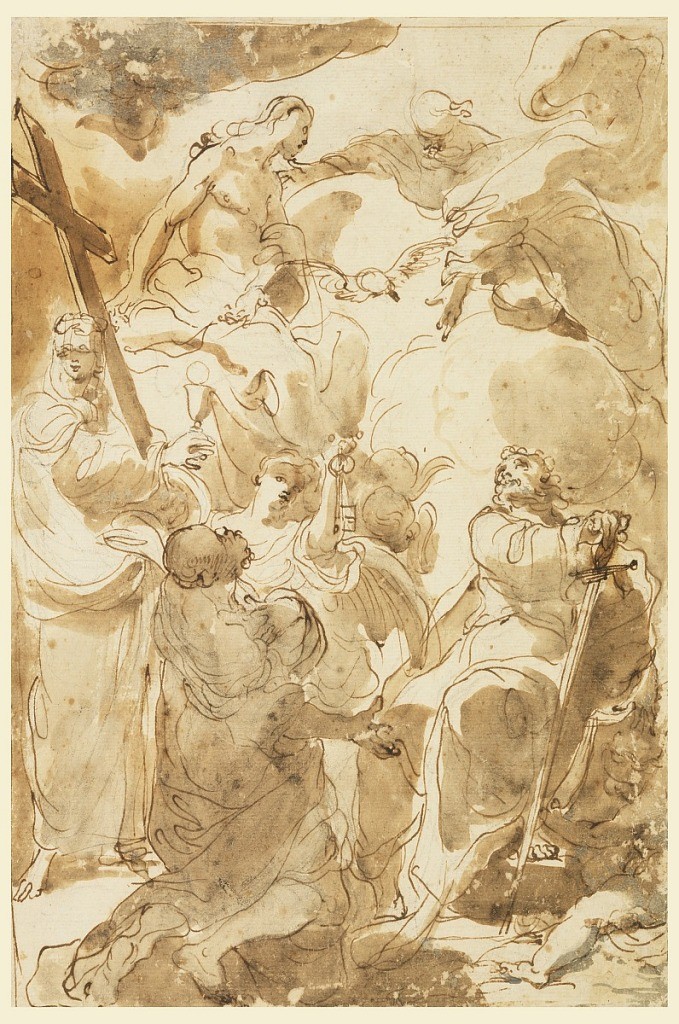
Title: The Trinity and the Apostles, St. Peter and St. Paul
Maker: Gaetano Gandolfi, Italian, 1734–1802
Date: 1770–80
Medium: Black chalk, pen and ink, brush and bistre wash on paper
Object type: Drawing
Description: Sketch of the kneeling St. Peter revering St. Paul standing and leaning upon his sword with left hand upon a book which a seated child holds, as he looks up to the Trinity appearing upon clouds. An angel stands behind St. Peter and raises the keys with his left hand. At left stands Faith or Religion, a woman with the Cross and with chalice and the Host.